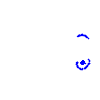
Particle: kaon